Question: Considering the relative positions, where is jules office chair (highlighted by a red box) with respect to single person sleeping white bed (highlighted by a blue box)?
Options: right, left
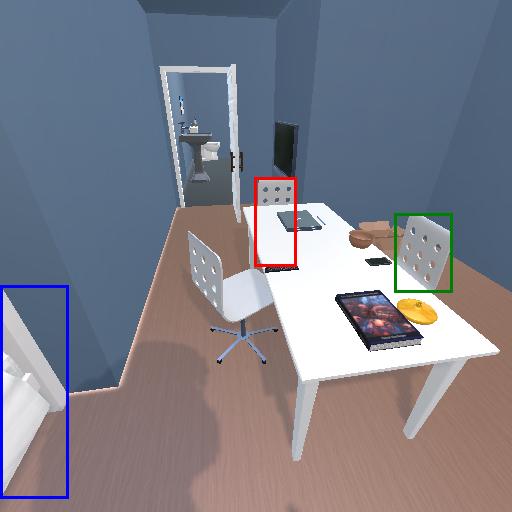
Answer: right